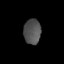
Tissue: skin
Cell type: Epithelial cells
Senescence score: 0.2084
Nuclear area (px): 422
Mean DAPI intensity: 81.396